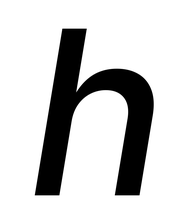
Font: Inter-Italic_Medium_Italic